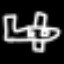
Label: airplane